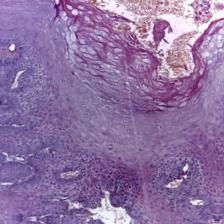
Diagnosis: OSCC